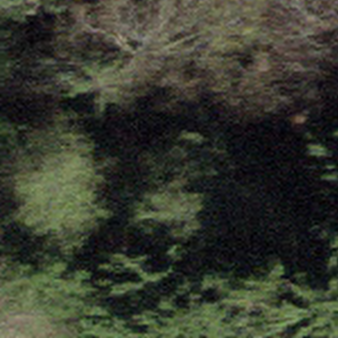
Label: other